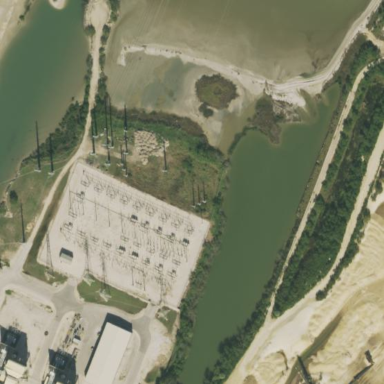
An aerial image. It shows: Fence surrounds transmission level power substation.